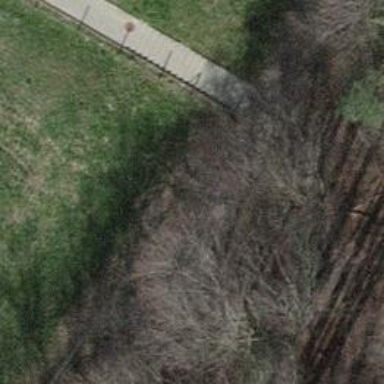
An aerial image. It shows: Bench.